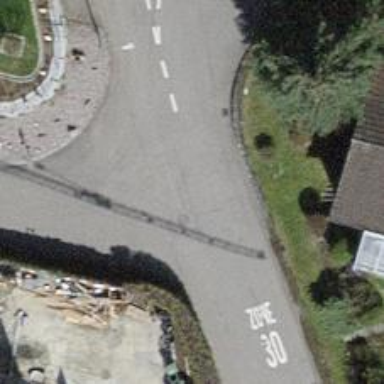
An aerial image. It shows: Residential road.